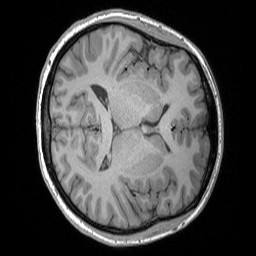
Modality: T1w
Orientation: axial
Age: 20
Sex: female
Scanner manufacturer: siemens
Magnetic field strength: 3 T
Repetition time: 1.9 s
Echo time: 0.00302 s